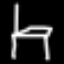
Label: chair